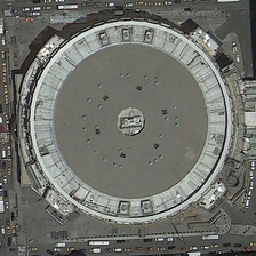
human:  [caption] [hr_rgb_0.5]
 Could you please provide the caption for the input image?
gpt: Four roads surround the circular building.

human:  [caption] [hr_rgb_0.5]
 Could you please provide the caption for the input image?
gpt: Four roads surround a circular building.

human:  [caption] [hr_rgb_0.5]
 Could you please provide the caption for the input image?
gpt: Four streets surround a circular building.

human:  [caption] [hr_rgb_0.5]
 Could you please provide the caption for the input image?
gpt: Four roads round a circular building.

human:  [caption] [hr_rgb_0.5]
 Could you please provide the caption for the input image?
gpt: Four roads round a circular building.